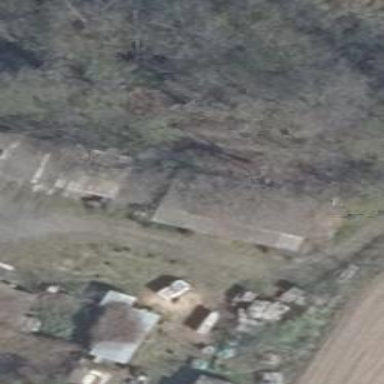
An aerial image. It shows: Group of garages.